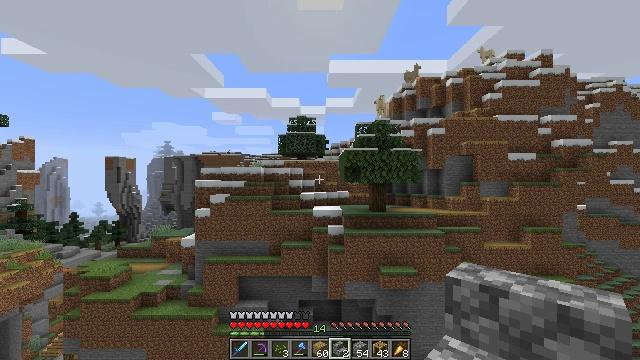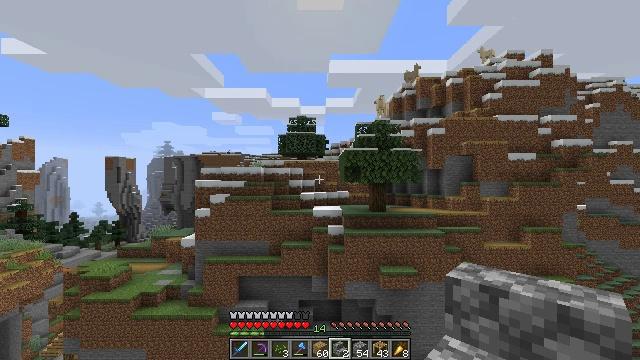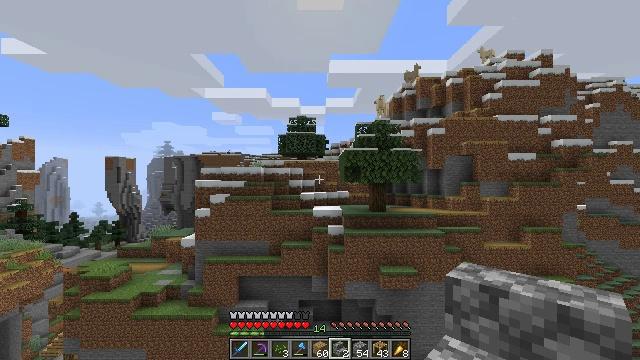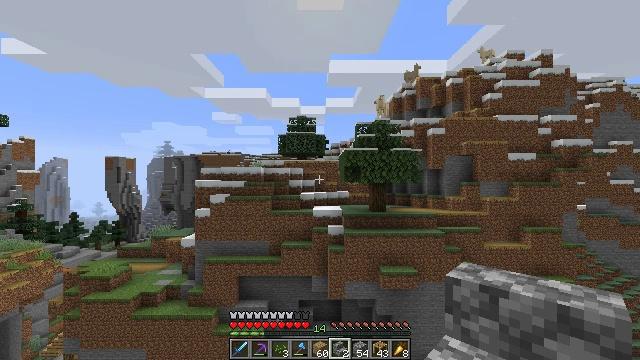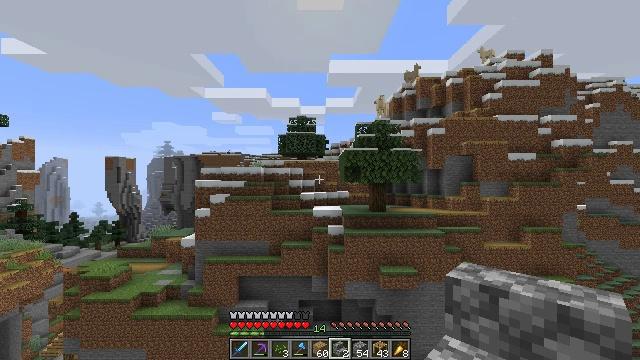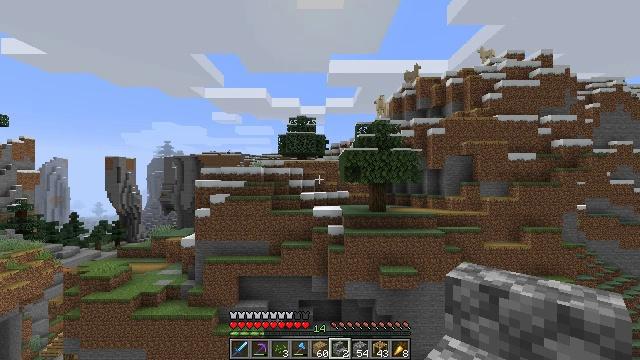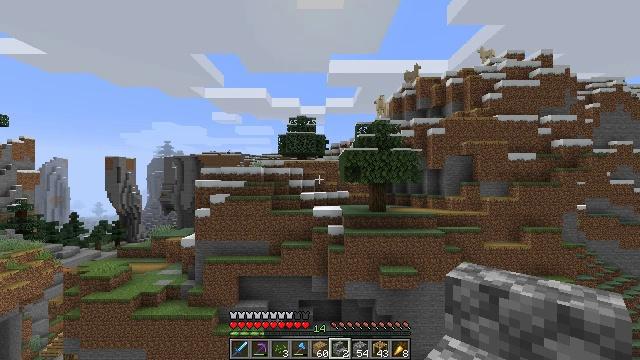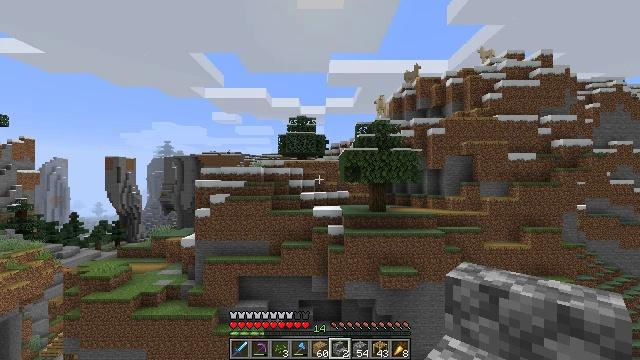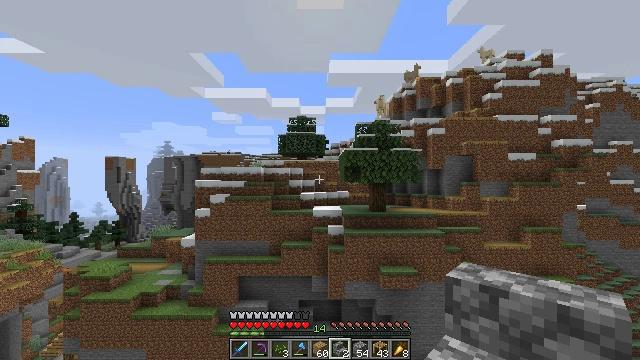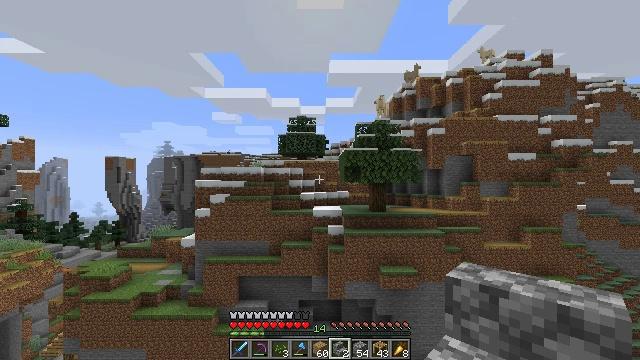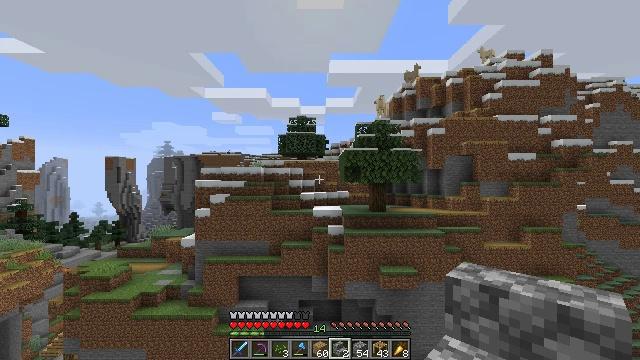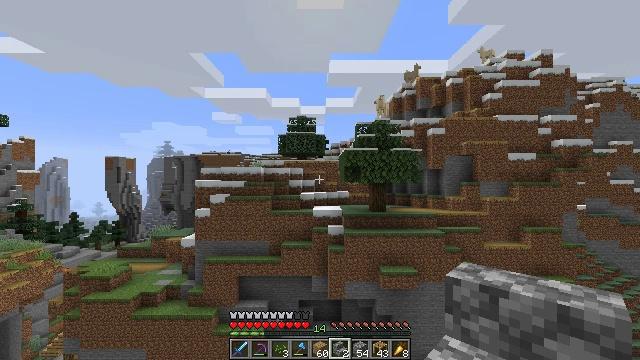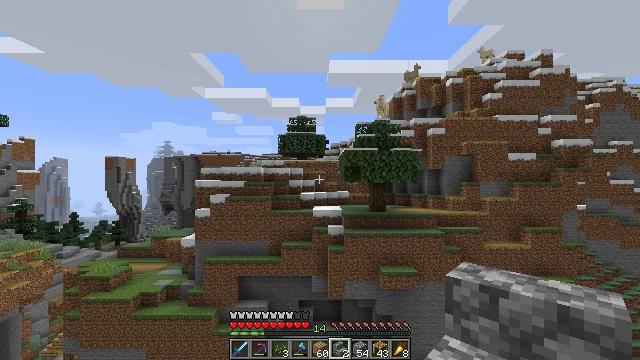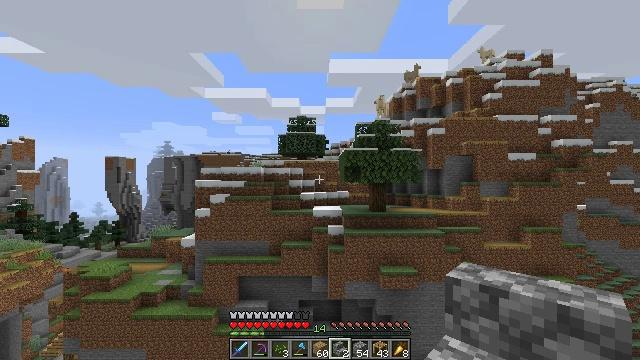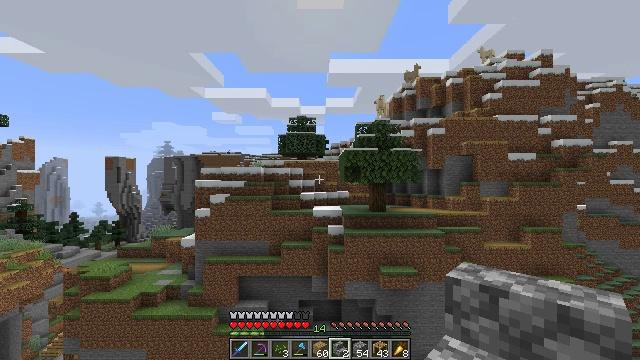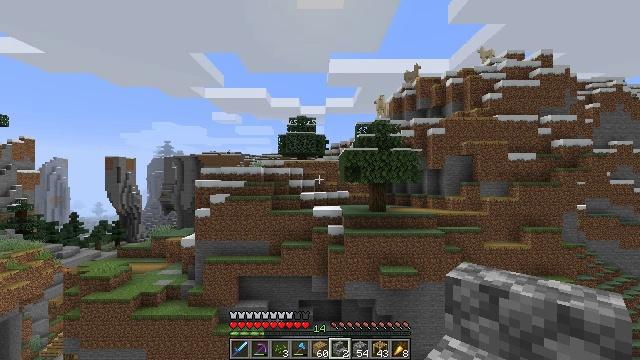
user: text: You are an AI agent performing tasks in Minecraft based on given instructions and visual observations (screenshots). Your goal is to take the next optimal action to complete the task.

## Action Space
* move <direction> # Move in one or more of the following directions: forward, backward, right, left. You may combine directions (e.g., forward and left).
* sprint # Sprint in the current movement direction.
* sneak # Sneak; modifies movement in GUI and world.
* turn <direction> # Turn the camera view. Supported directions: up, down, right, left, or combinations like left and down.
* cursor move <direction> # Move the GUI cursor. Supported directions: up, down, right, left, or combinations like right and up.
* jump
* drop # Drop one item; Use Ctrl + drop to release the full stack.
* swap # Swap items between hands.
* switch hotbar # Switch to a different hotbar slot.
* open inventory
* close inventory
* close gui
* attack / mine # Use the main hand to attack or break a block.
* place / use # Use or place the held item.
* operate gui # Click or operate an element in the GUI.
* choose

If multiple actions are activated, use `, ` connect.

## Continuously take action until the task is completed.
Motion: motion action
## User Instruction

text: Collect scaffolding blocks.
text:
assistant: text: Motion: no_op
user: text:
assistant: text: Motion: no_op
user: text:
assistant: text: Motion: no_op
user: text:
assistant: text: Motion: no_op
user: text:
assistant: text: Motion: no_op
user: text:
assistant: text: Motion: no_op
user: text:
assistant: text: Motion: no_op
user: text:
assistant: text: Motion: no_op
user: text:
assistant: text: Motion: no_op
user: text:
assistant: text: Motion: no_op
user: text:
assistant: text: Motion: no_op
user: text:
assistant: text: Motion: no_op
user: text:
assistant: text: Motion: no_op
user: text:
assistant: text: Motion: no_op
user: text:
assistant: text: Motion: no_op
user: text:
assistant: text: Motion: no_op
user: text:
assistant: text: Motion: no_op
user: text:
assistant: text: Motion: no_op
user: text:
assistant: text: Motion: no_op
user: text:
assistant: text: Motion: no_op
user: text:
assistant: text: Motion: no_op
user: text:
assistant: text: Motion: no_op
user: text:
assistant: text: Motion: no_op
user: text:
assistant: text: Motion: no_op
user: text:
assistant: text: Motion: no_op
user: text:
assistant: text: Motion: no_op
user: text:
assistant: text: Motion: no_op
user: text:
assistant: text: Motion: no_op
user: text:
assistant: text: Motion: no_op
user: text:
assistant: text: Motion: no_op